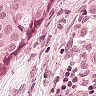
Metastatic tissue present: yes